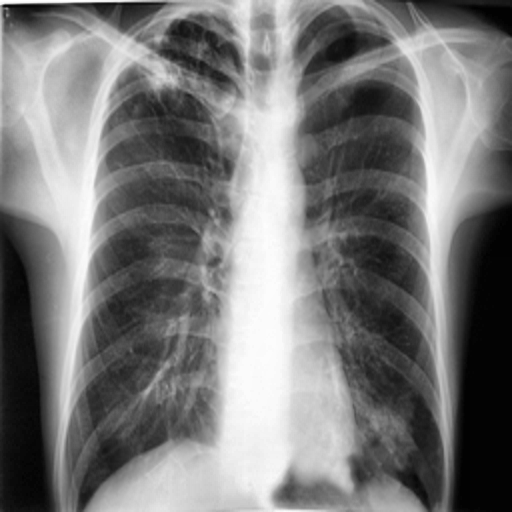
Finding: TUBERCULOSIS